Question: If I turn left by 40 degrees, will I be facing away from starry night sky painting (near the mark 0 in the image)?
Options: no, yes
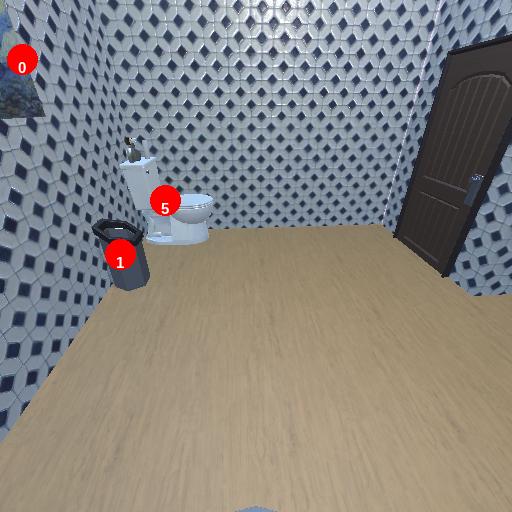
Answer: no